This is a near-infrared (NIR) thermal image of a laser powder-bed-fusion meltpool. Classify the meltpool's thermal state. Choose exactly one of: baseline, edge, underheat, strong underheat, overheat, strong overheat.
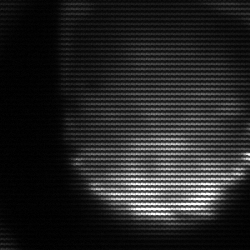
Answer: edge